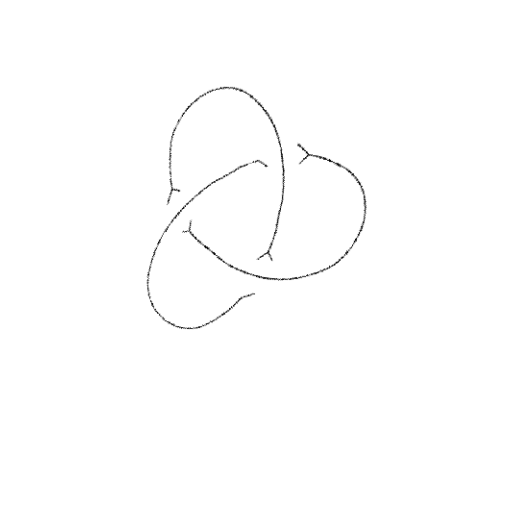
Crossing number: 3